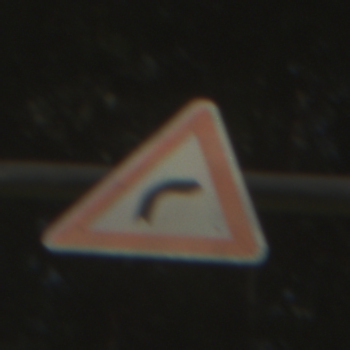
Verkehrszeichen: KurveRechts
Umgebung: Outdoor, Nature
Tageszeit: MorningAfternoon
Wetter: Clear
Licht: Natural
Jahreszeit: NotSpecified
Kontrast: HighContrast